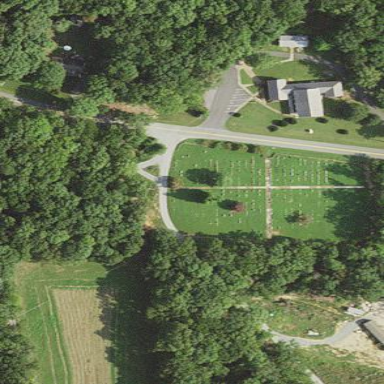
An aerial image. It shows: Cemetery.